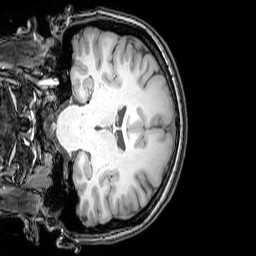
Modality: T1w
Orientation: coronal
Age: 24
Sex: female
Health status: healthy
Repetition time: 0.081 s
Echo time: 0.037 s